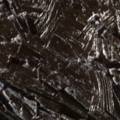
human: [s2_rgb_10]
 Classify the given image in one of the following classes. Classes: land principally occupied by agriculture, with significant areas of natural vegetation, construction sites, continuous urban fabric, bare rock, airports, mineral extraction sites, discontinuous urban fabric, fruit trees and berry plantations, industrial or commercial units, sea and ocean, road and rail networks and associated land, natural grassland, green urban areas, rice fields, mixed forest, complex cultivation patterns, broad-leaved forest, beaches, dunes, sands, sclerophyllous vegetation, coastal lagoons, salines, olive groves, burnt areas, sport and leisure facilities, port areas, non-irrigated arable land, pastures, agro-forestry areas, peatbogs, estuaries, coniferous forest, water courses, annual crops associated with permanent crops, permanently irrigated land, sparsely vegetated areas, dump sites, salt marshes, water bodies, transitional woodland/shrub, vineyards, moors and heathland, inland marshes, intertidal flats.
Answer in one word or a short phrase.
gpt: non-irrigated arable land, land principally occupied by agriculture, with significant areas of natural vegetation